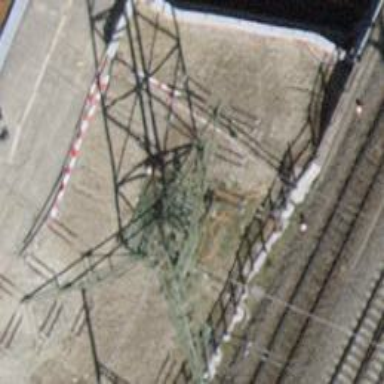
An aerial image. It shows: Lattice structure tower used for power transmission.